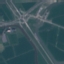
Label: Highway